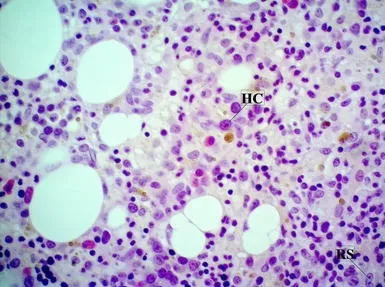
Hodgkin (HC) and Reed-Sternberg (RS) cells in bone marrow (trephine biopsy, hematoxylin and eosin staining, magnification x400).
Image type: pathology (h&e)